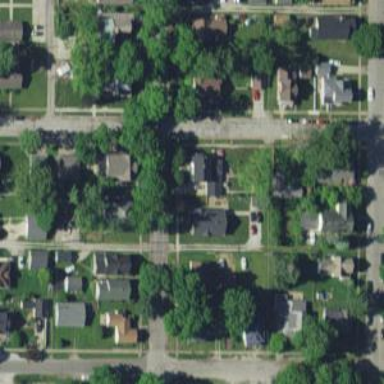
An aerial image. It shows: Alley classified as service road.